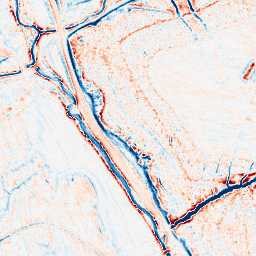
Category: edge_preserving
Decomposition family: anisotropic_diffusion
Decomposition parameters: iterations: 50
kappa: 30
gamma: 0.05
Upsampling method: bicubic
Upsampling parameters: scale: 4
Upsampling scale: 4